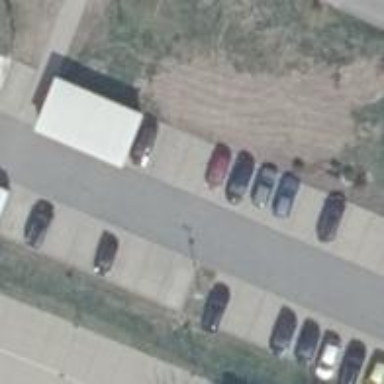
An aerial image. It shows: Parking area with paving stones surface.